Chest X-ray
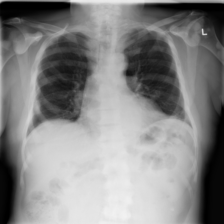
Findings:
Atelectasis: negative
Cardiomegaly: positive
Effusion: positive
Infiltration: negative
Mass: negative
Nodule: positive
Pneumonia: negative
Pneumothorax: negative
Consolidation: negative
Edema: negative
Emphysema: negative
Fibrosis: negative
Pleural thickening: negative
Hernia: negative